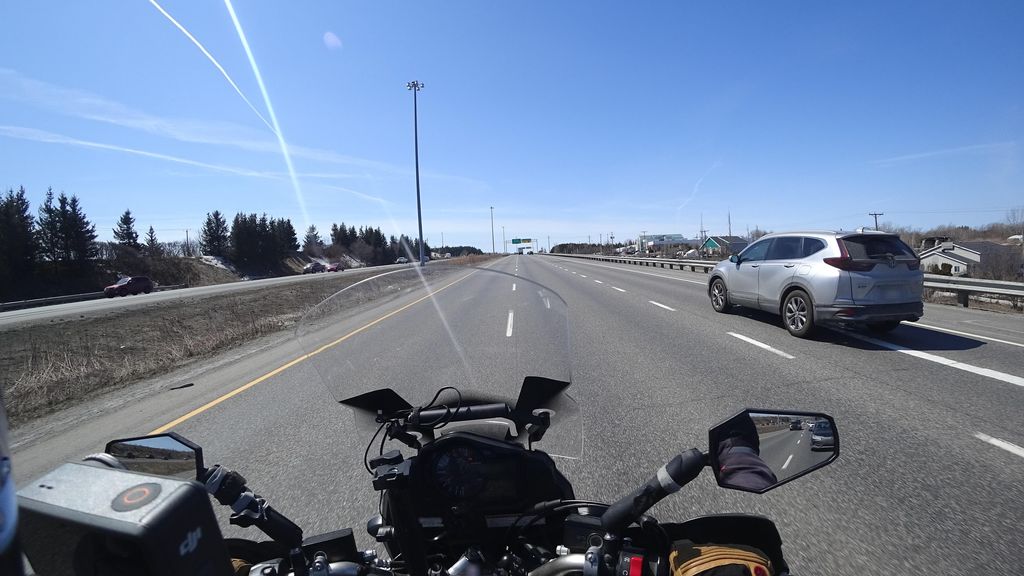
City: quebec_city